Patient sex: M
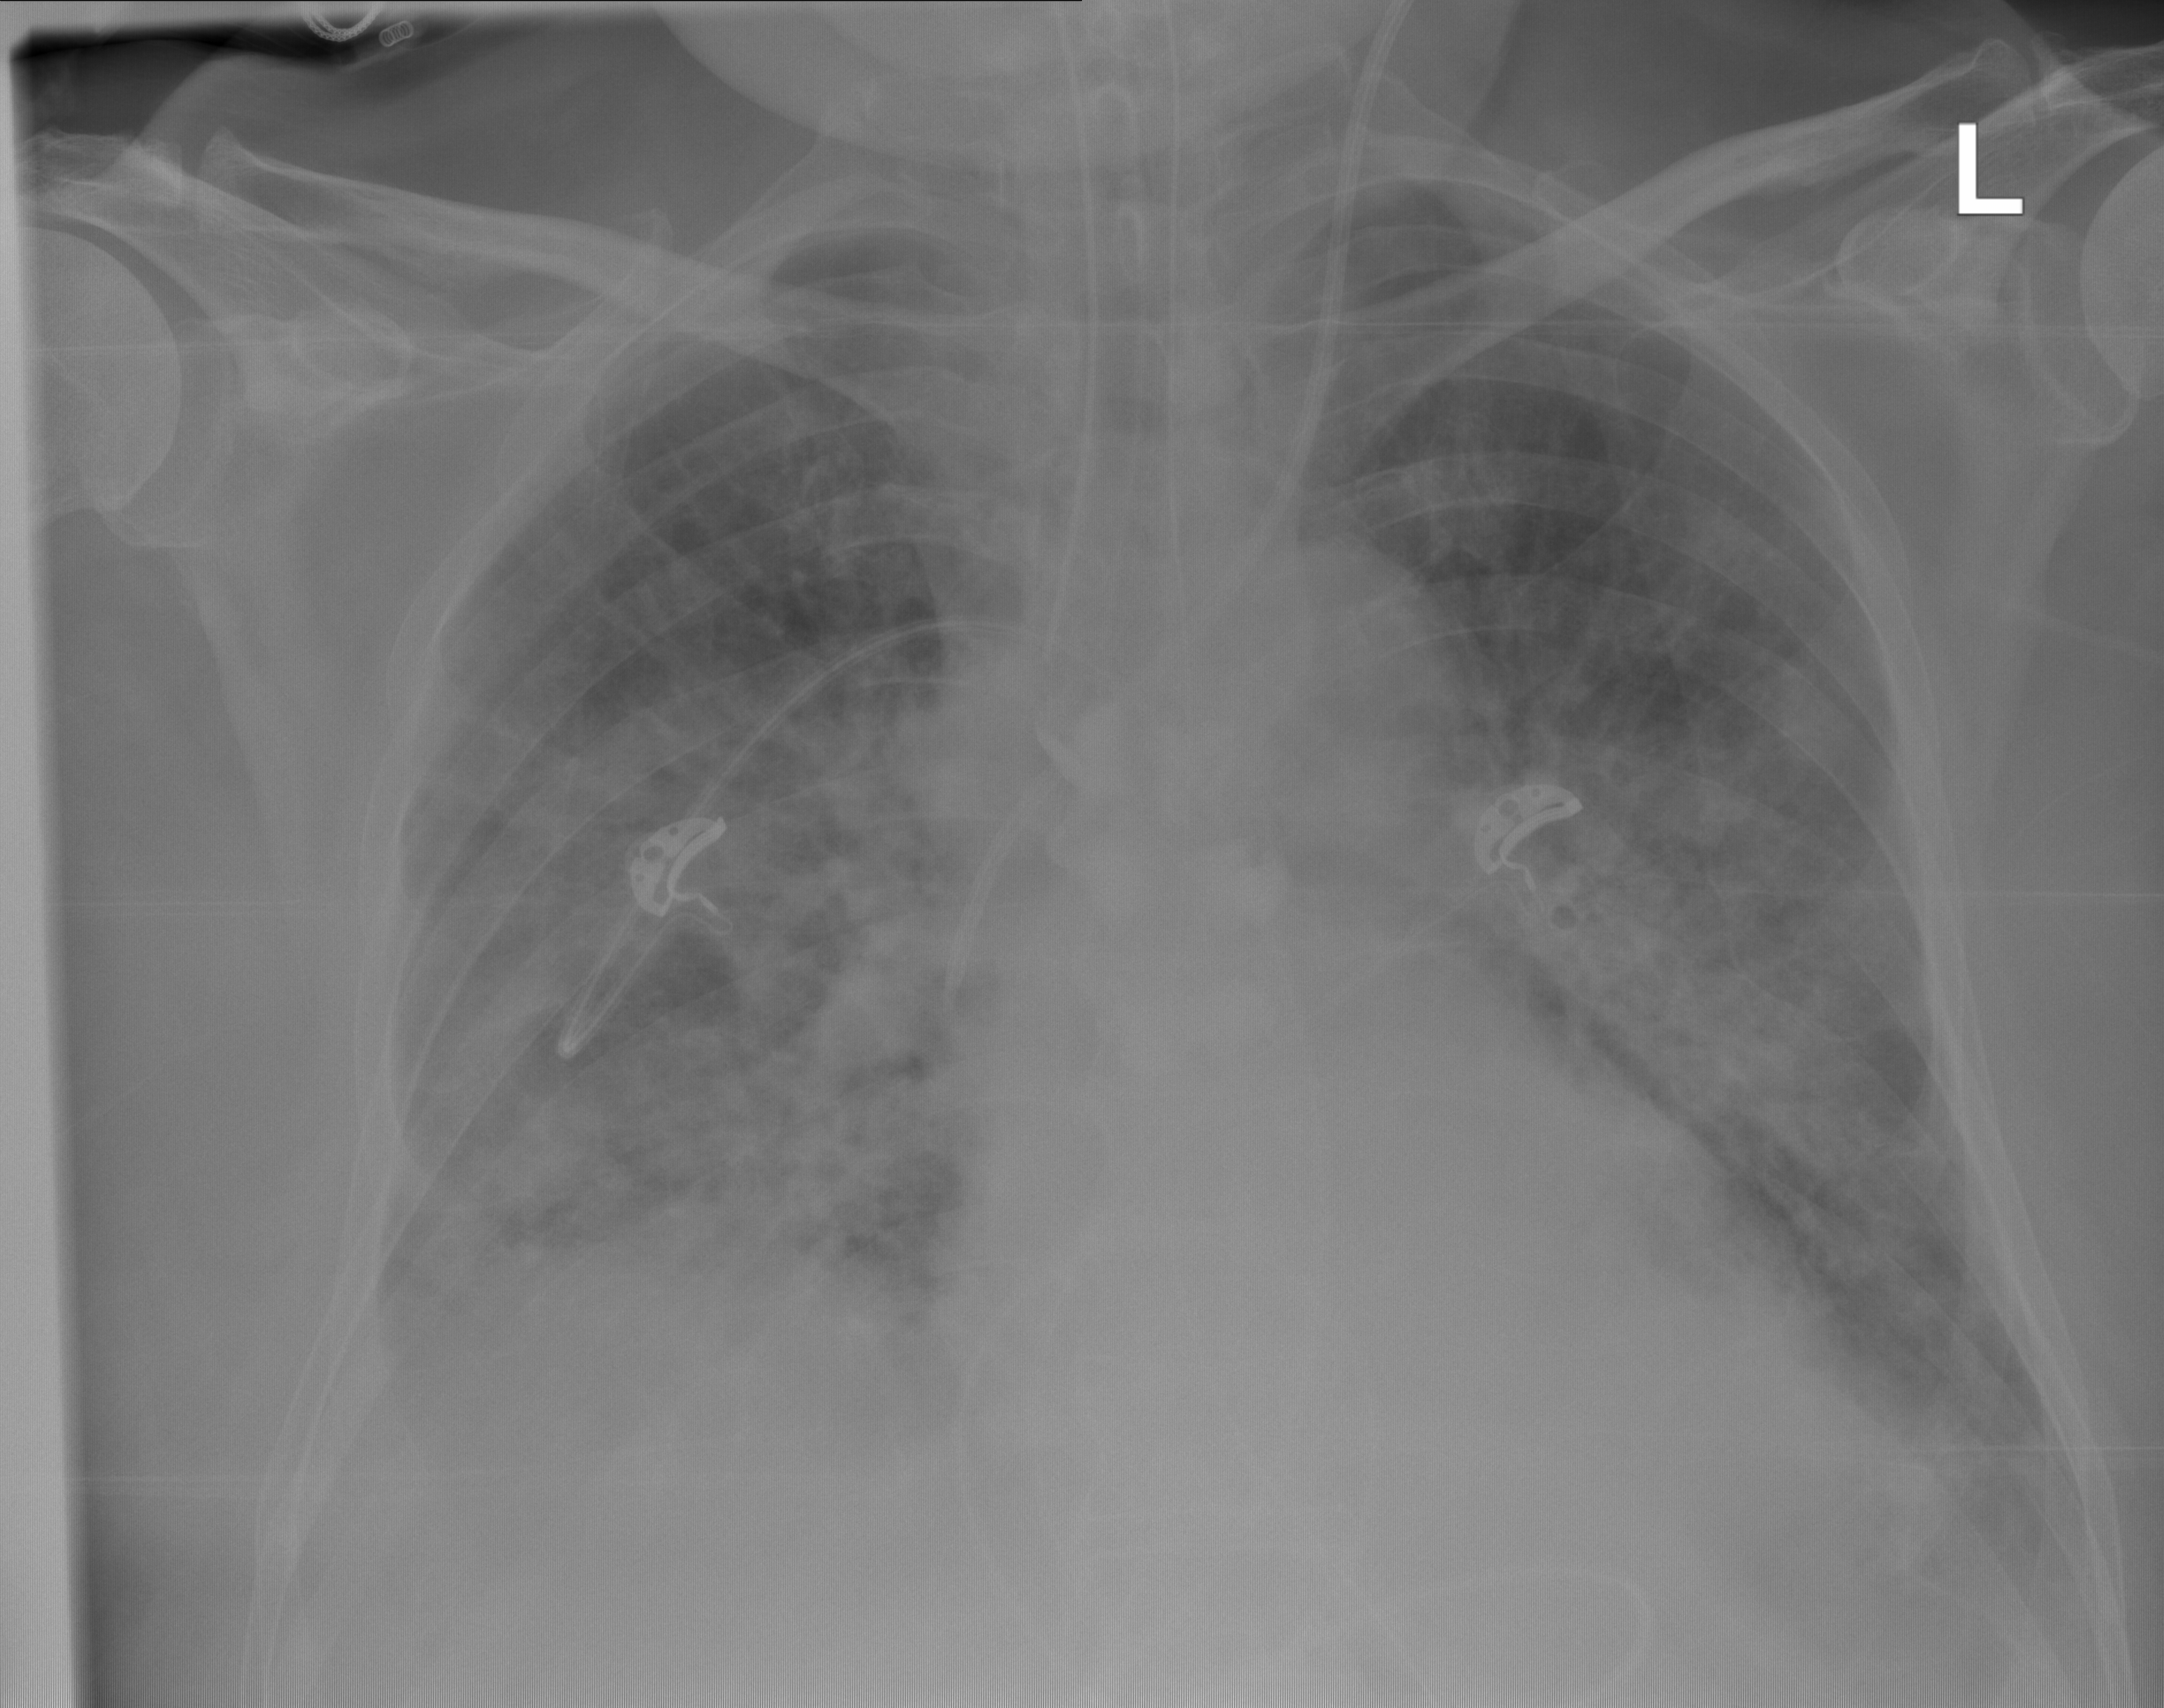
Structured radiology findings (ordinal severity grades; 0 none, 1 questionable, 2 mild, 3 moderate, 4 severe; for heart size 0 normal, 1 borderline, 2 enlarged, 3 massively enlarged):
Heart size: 0
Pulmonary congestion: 0
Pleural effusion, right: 2
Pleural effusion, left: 2
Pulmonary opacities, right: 3
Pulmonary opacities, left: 3
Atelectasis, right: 2
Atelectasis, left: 2